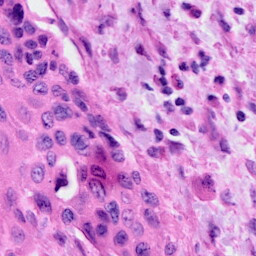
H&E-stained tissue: Cervix